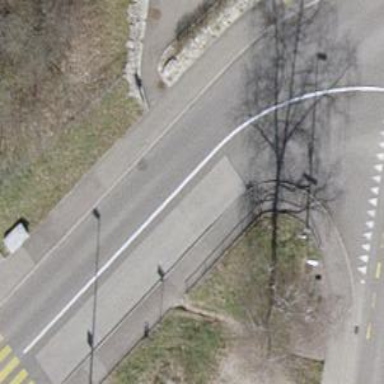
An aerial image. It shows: Tertiary road with asphalt surface and cycle lane.